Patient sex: F
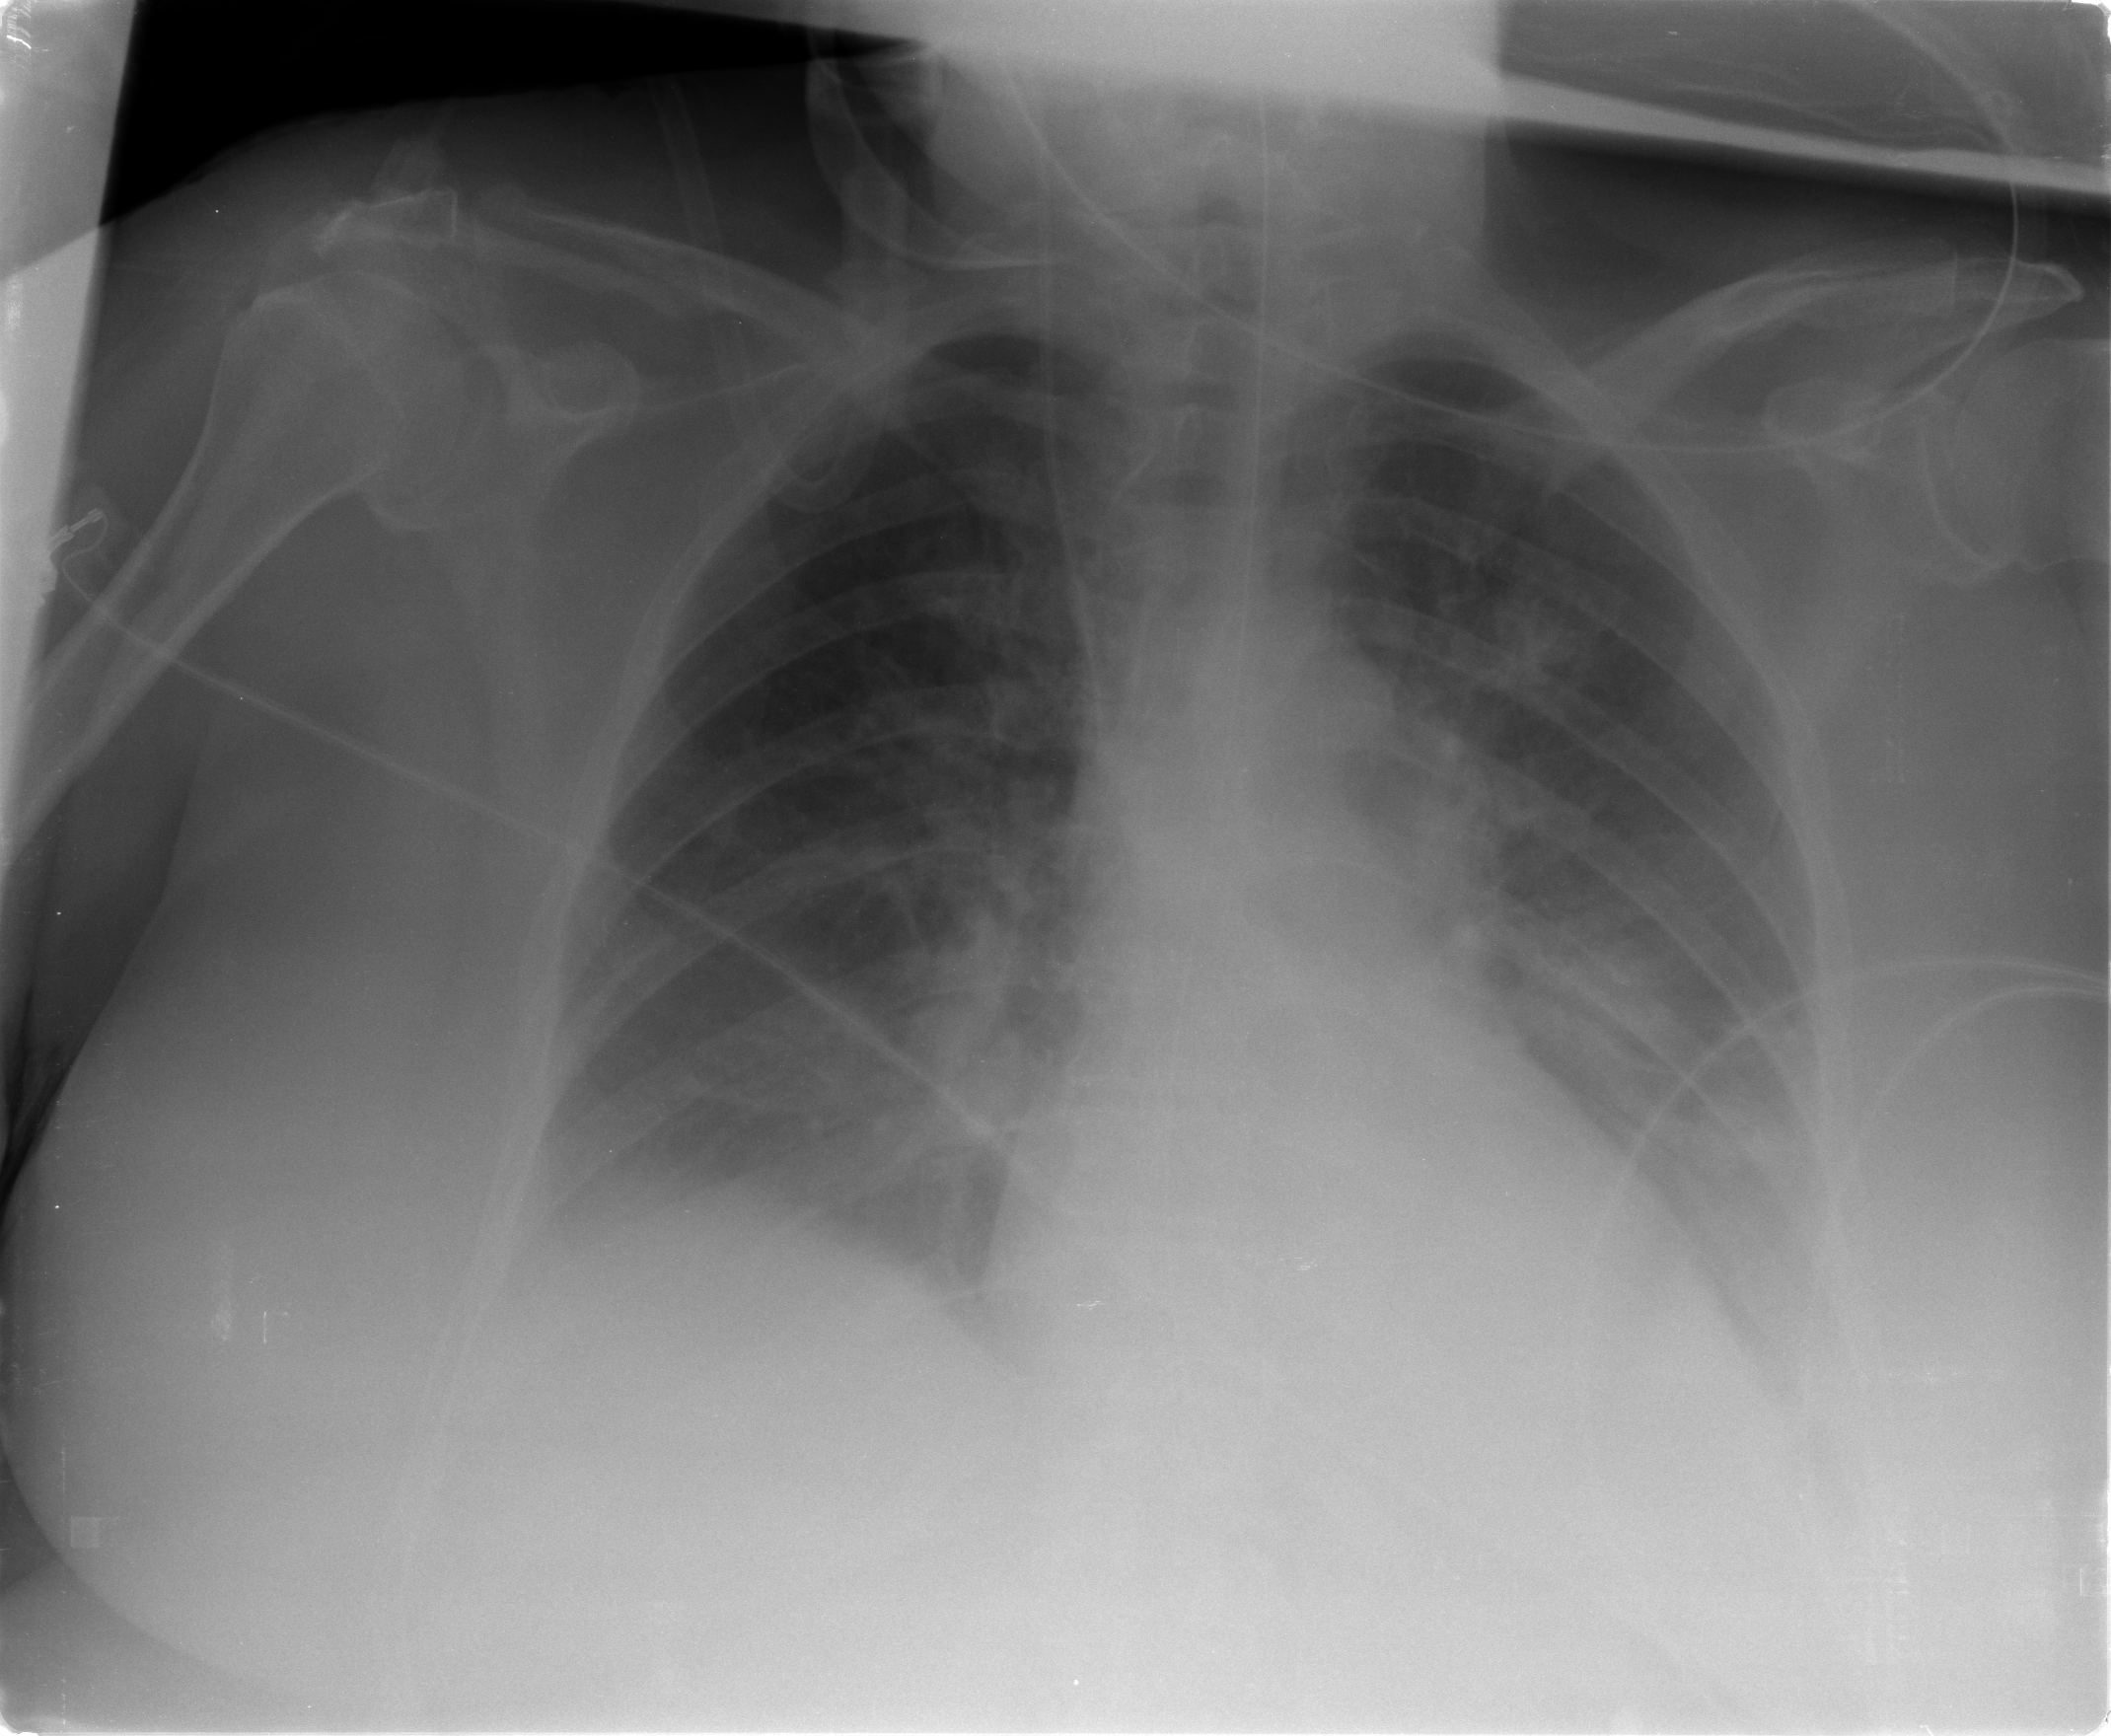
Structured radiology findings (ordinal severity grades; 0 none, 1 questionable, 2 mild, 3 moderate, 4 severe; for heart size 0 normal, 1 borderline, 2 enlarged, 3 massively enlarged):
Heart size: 0
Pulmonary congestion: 0
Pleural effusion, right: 2
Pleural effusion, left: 1
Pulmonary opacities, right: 0
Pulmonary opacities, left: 2
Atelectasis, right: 2
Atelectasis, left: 2